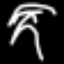
Label: palm tree